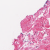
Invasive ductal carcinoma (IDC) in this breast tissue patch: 0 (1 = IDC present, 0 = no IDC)